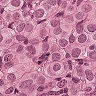
Metastatic tissue present: yes